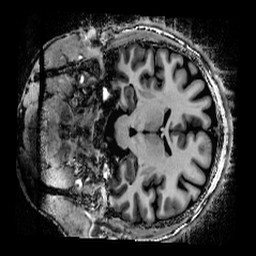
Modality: T1w
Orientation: coronal
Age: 42
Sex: female
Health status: healthy
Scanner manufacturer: siemens
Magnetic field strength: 9.4 T
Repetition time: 9 s
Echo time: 0.0023 s